Question: I make a simple WKInterface with a switch control and make a function for that switch to show up the value of switch like this:

I don't know why when test the switch,the result I received always false? please explain and show me how to fix. As I thought the out put of that switch will change from false to true and move on like that.. What's wrong in here? or the Xcode's bug with switch?
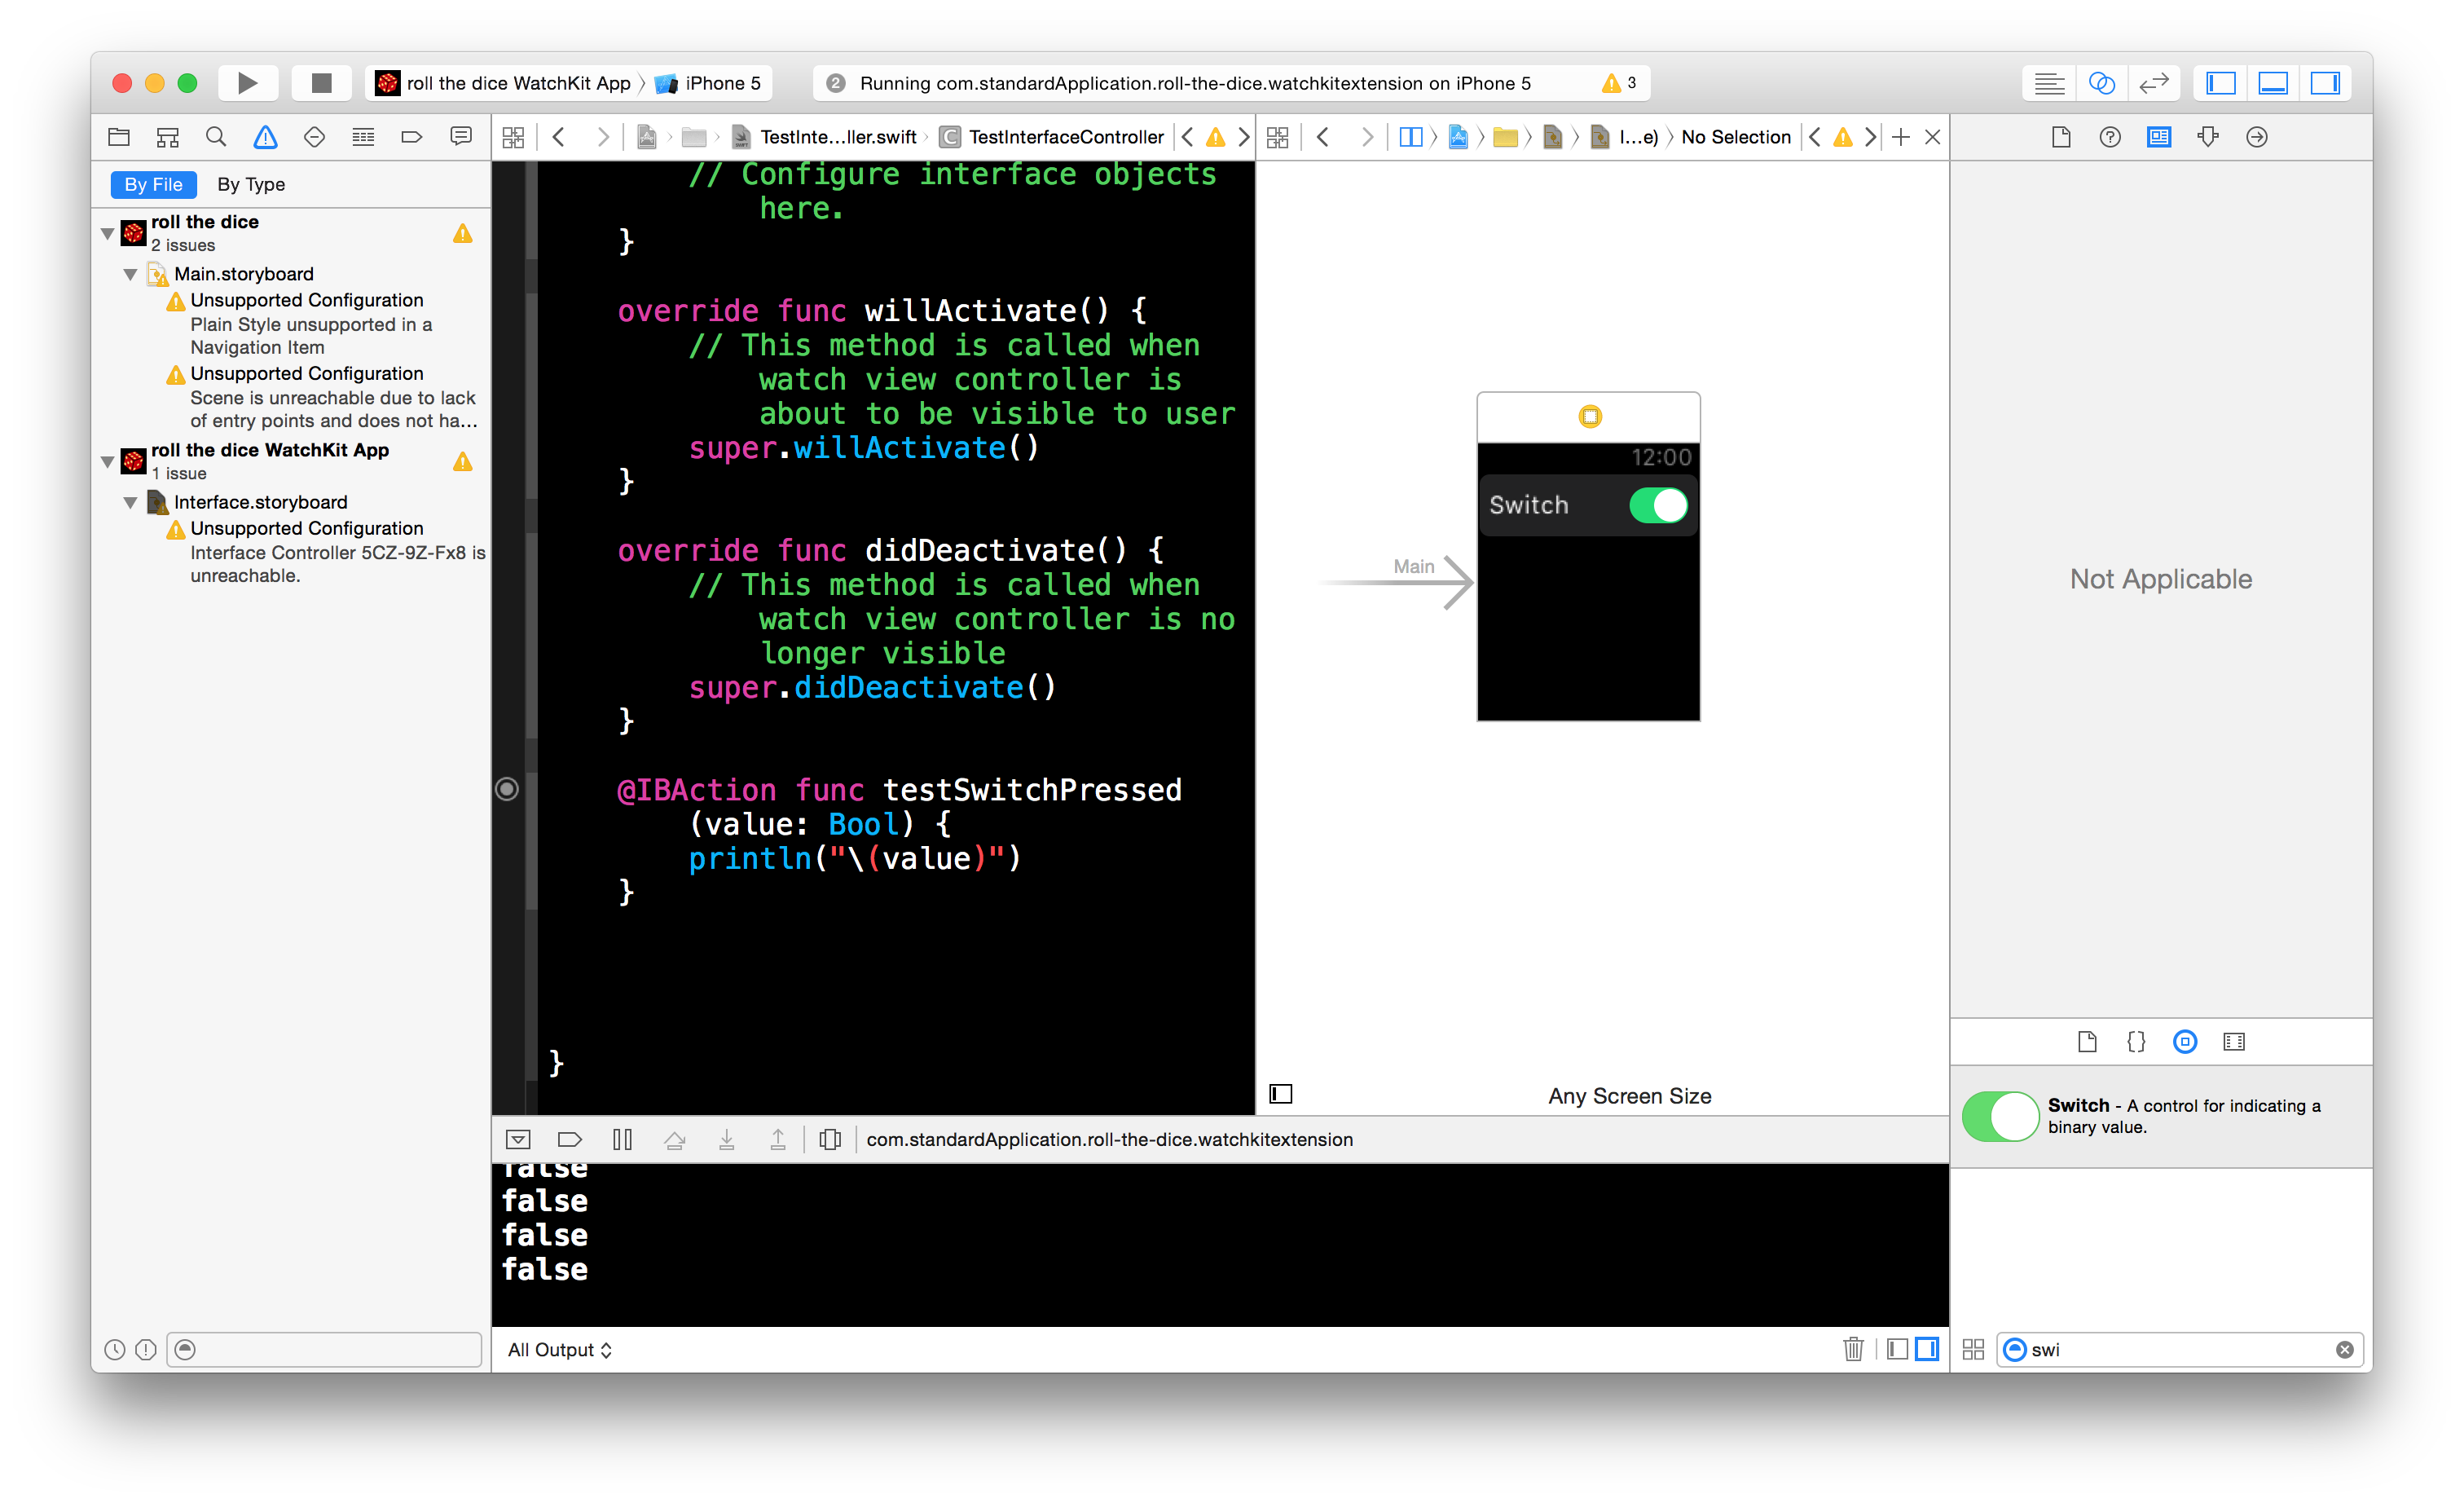
Answer: Try this:
1. First declare outlet for switch like this: @IBOutlet weak var mySwitch: UISwitch!
2. In viewDidLoad implement listener (target-action): override func viewDidLoad() {
super.viewDidLoad()
// Do any additional setup after loading the view, typically from a nib.
mySwitch.addTarget(self, action: "switchChangedValue:", forControlEvents: UIControlEvents.ValueChanged)
}
3. Declare this function where you will get response every time switch value is changed: func switchChangedValue(sender:UISwitch){
if sender.isKindOfClass(UISwitch){
if sender.on {
println("Switch is ON")
println("\(sender.on)")
} else {
println("Switch is OFF")
println("\(sender.on)")
}
}
}